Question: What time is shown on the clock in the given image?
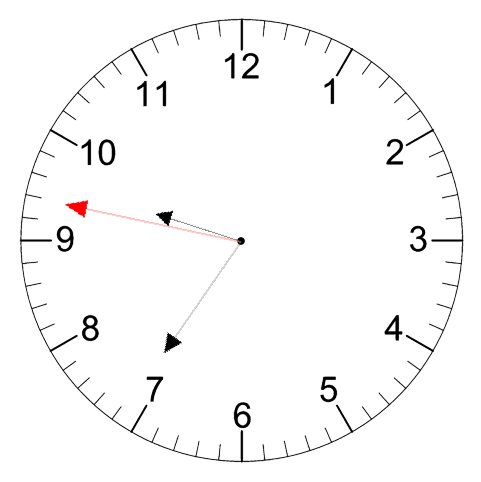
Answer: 09:35:47